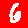
Digit: 6